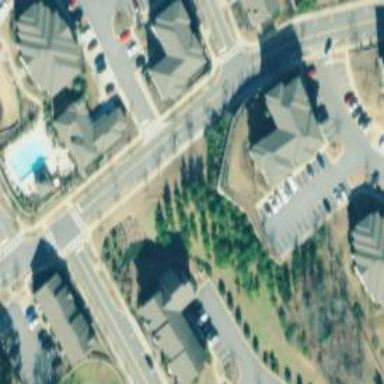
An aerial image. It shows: Residential road with separate sidewalk.